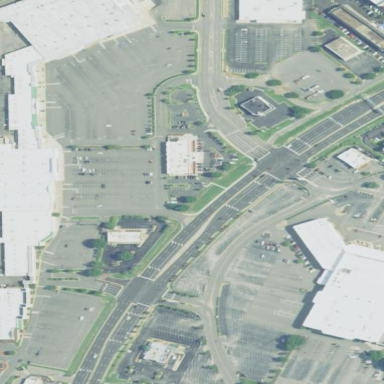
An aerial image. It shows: Retail area.